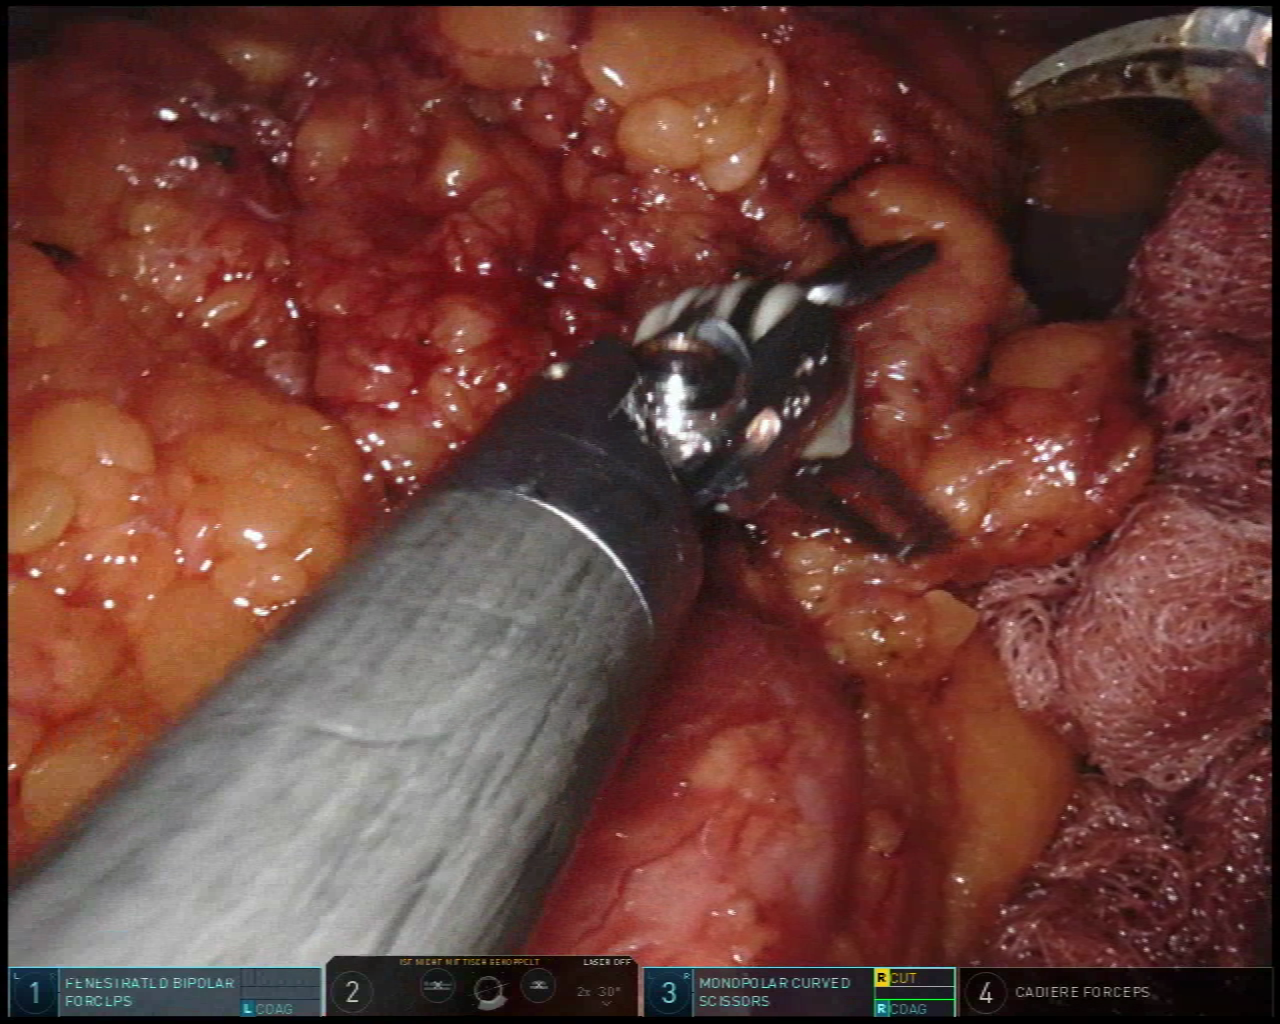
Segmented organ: stomach
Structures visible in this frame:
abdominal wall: yes
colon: no
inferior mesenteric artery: no
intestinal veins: no
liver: no
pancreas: no
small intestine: no
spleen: yes
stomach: yes
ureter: no
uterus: no
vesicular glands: no